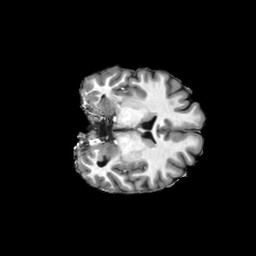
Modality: T1w
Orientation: coronal
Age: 33
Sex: male
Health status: ill